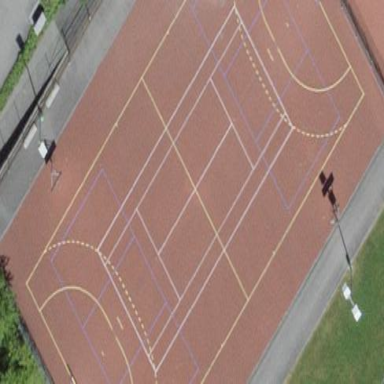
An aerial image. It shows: Multi-sport pitch with tartan surface.